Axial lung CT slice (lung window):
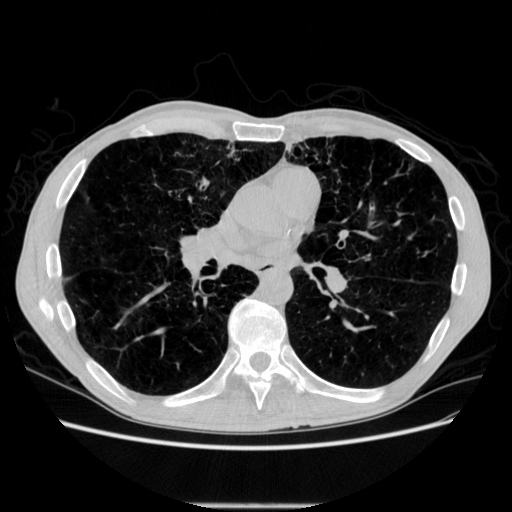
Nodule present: no